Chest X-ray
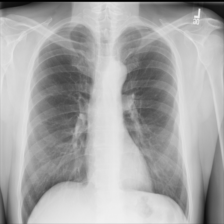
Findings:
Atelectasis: negative
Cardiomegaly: negative
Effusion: negative
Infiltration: negative
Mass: negative
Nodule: negative
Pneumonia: negative
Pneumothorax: negative
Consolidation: negative
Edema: negative
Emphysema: negative
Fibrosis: negative
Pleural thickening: negative
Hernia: negative